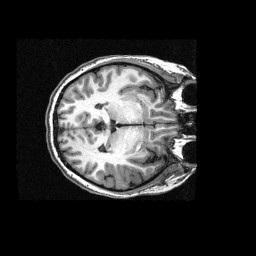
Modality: T1w
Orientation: axial
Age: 23
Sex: female